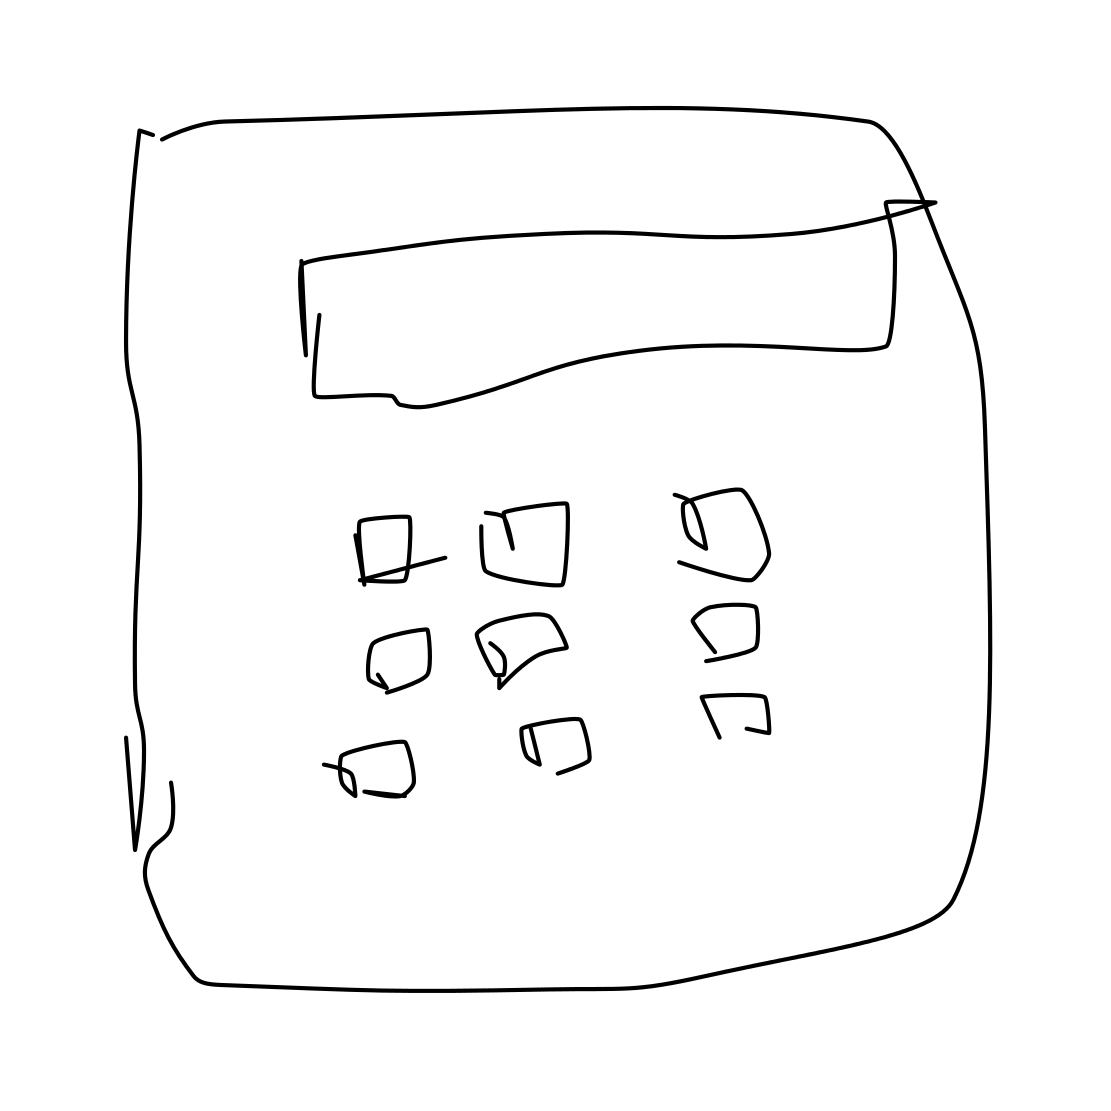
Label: calculator